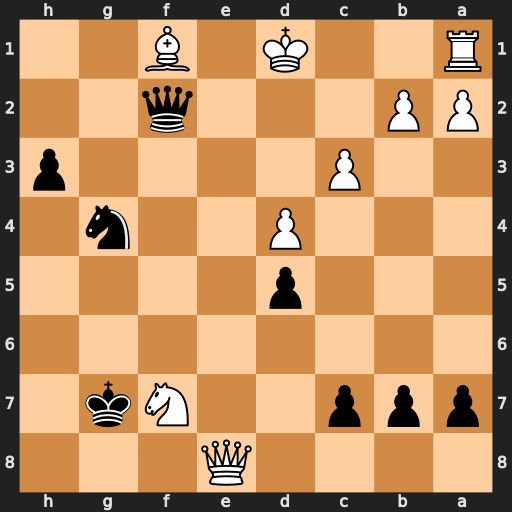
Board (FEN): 4Q3/ppp2Nk1/8/3p4/3P2n1/2P4p/PP3q2/R2K1B2
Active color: b
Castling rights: -
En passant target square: -
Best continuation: Ne3+ Qxe3 Qxe3